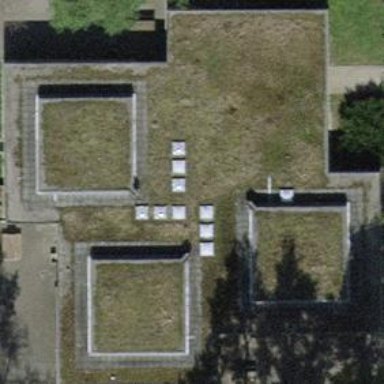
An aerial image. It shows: School building that houses kindergarten. The building has flat roof.